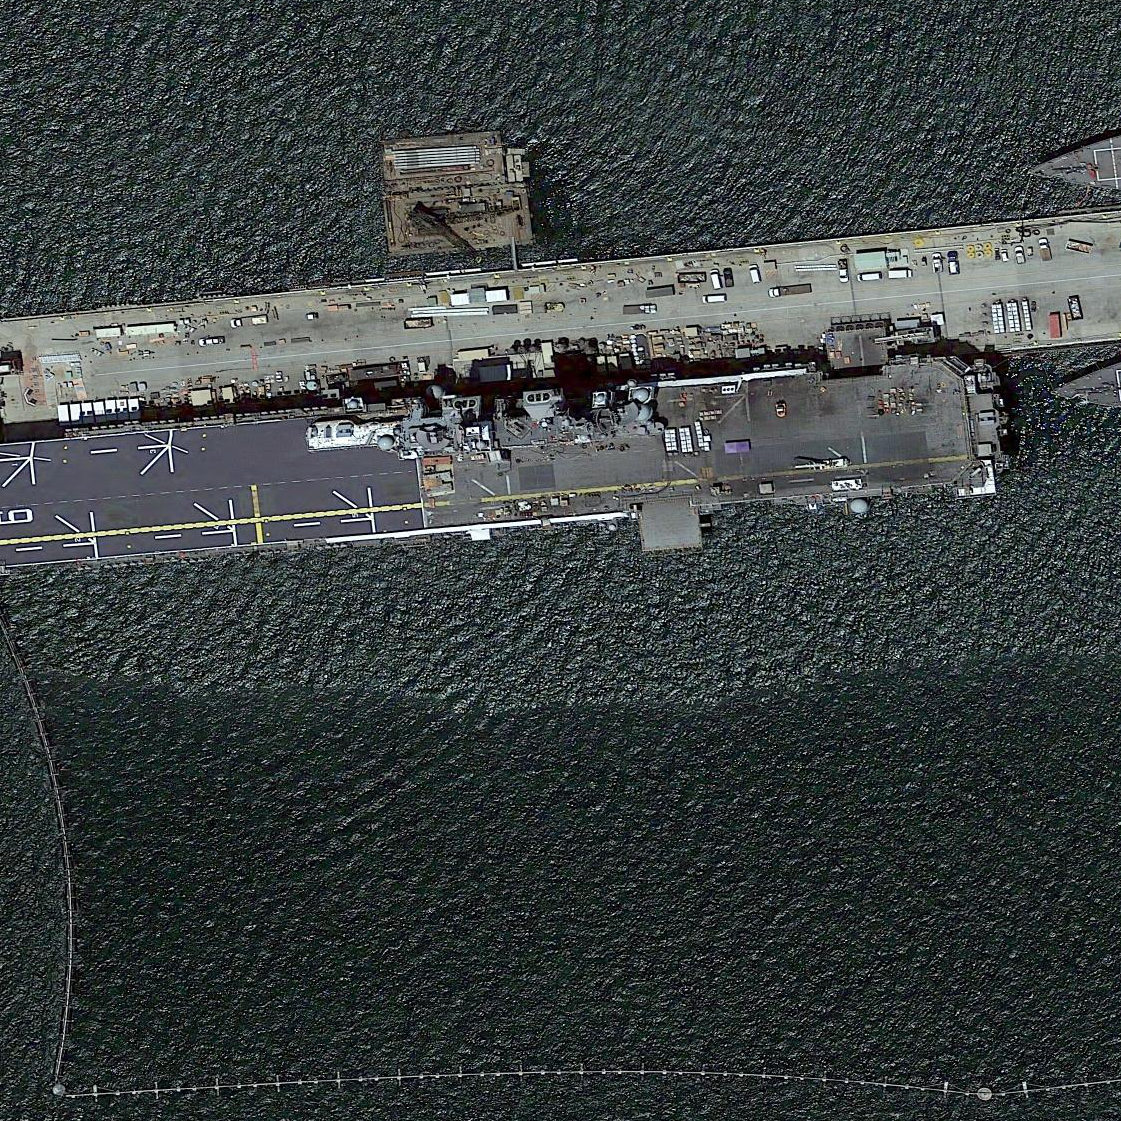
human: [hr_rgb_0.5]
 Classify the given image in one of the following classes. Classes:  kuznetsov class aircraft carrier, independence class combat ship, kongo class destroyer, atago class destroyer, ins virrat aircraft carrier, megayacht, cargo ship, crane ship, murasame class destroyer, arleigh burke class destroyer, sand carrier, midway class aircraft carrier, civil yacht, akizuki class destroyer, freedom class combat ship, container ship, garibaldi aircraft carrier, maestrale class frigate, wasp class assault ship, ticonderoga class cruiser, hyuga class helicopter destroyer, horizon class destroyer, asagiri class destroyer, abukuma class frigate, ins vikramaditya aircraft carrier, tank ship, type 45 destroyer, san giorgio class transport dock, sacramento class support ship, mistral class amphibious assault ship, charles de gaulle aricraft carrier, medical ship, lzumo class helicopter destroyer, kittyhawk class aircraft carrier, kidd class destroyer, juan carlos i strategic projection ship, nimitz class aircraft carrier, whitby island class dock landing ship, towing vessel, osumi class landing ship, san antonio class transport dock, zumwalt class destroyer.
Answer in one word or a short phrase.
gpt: Wasp class assault ship